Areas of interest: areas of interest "Jungia Parking Lot"
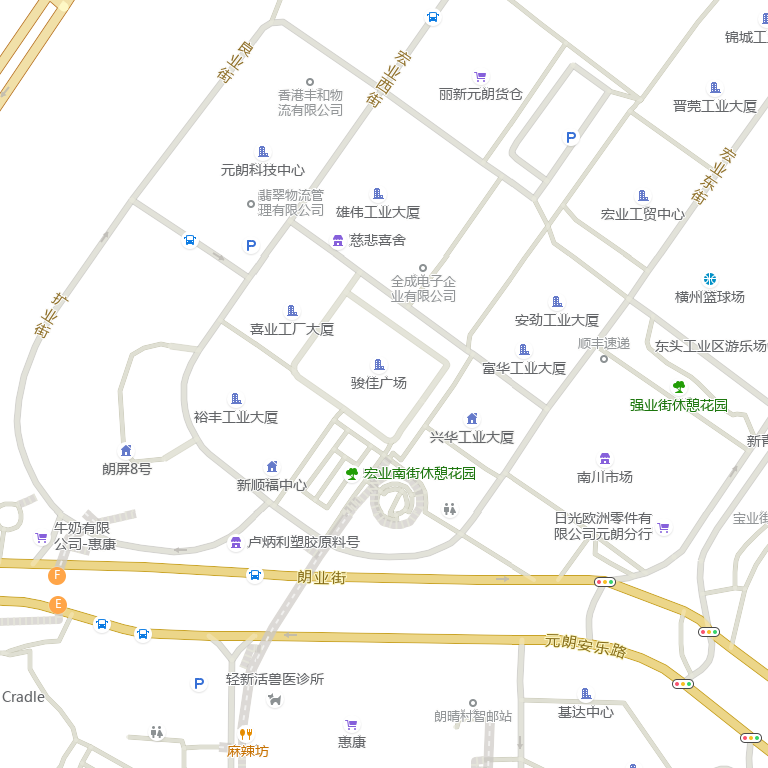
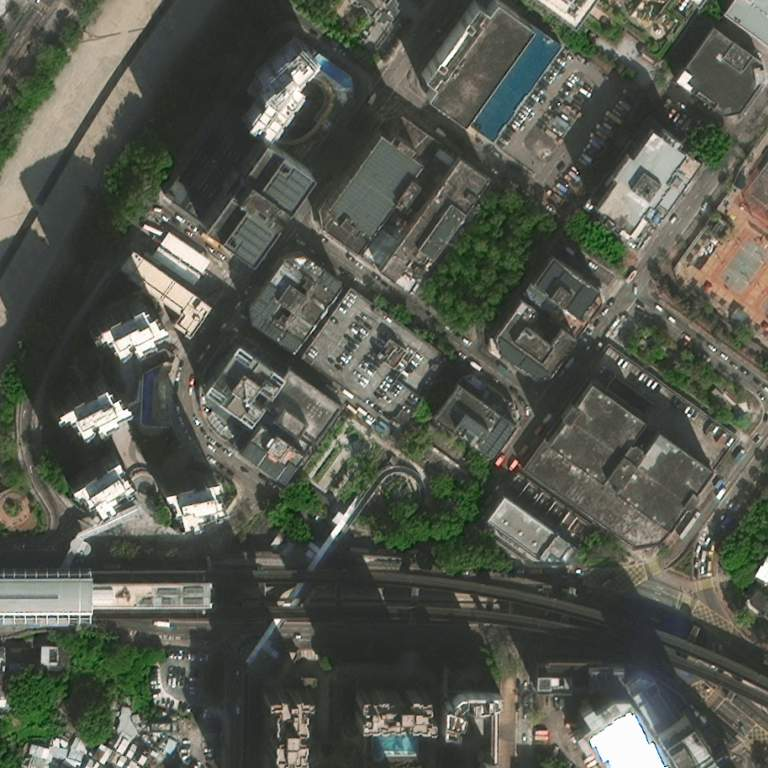